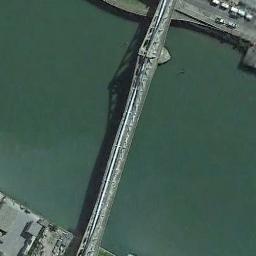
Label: bridge